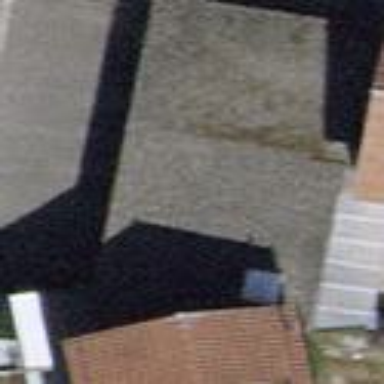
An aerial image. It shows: Group of garages.